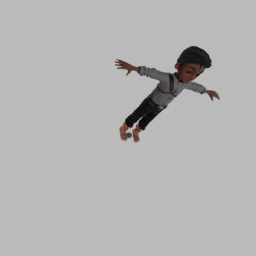
Label: people